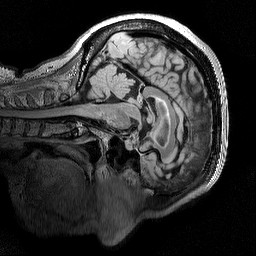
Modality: T2w
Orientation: sagittal
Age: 53
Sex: female
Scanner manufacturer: siemens
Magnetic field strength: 3 T
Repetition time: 5 s
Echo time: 0.386 s